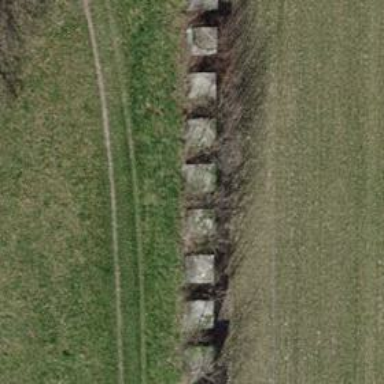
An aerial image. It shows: Block barrier.